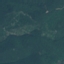
Land use / land cover class: Forest